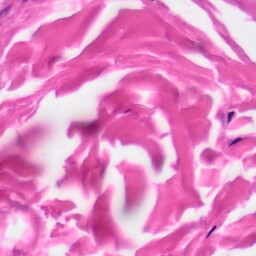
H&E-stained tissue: Skin